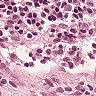
Metastatic tissue present: no